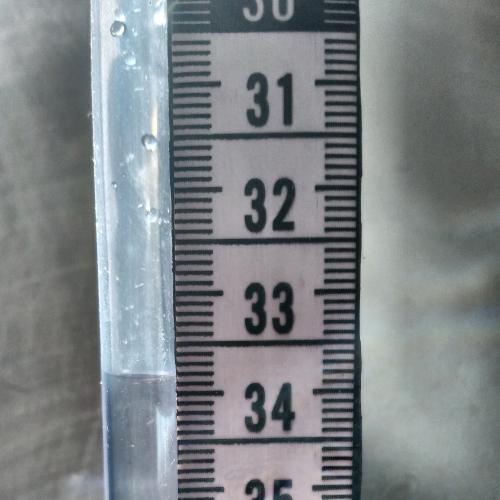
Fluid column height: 33.8 cm